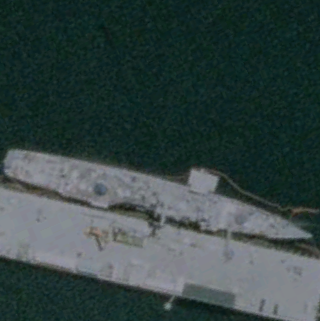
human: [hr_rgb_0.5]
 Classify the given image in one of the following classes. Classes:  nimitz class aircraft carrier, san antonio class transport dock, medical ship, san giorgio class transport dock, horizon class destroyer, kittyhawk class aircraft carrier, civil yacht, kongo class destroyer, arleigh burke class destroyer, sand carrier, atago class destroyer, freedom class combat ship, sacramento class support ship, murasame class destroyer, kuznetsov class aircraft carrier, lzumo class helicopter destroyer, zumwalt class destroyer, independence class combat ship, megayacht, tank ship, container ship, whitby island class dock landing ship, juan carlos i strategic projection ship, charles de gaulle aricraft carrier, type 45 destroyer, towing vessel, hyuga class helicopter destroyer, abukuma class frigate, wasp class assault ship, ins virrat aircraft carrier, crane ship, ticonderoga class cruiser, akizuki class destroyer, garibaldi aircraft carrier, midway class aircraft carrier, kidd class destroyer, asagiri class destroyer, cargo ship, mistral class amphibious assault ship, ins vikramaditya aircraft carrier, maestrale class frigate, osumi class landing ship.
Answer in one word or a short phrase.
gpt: Ticonderoga class cruiser